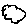
Label: cloud